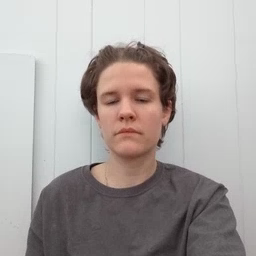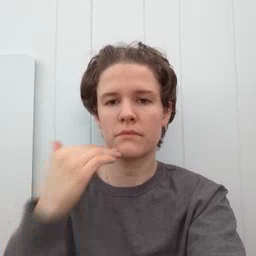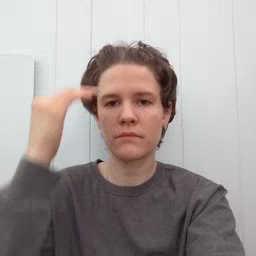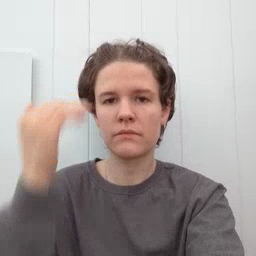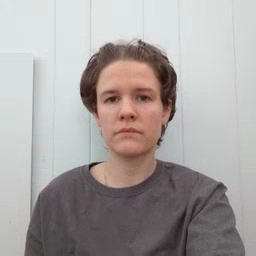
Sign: head